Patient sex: F
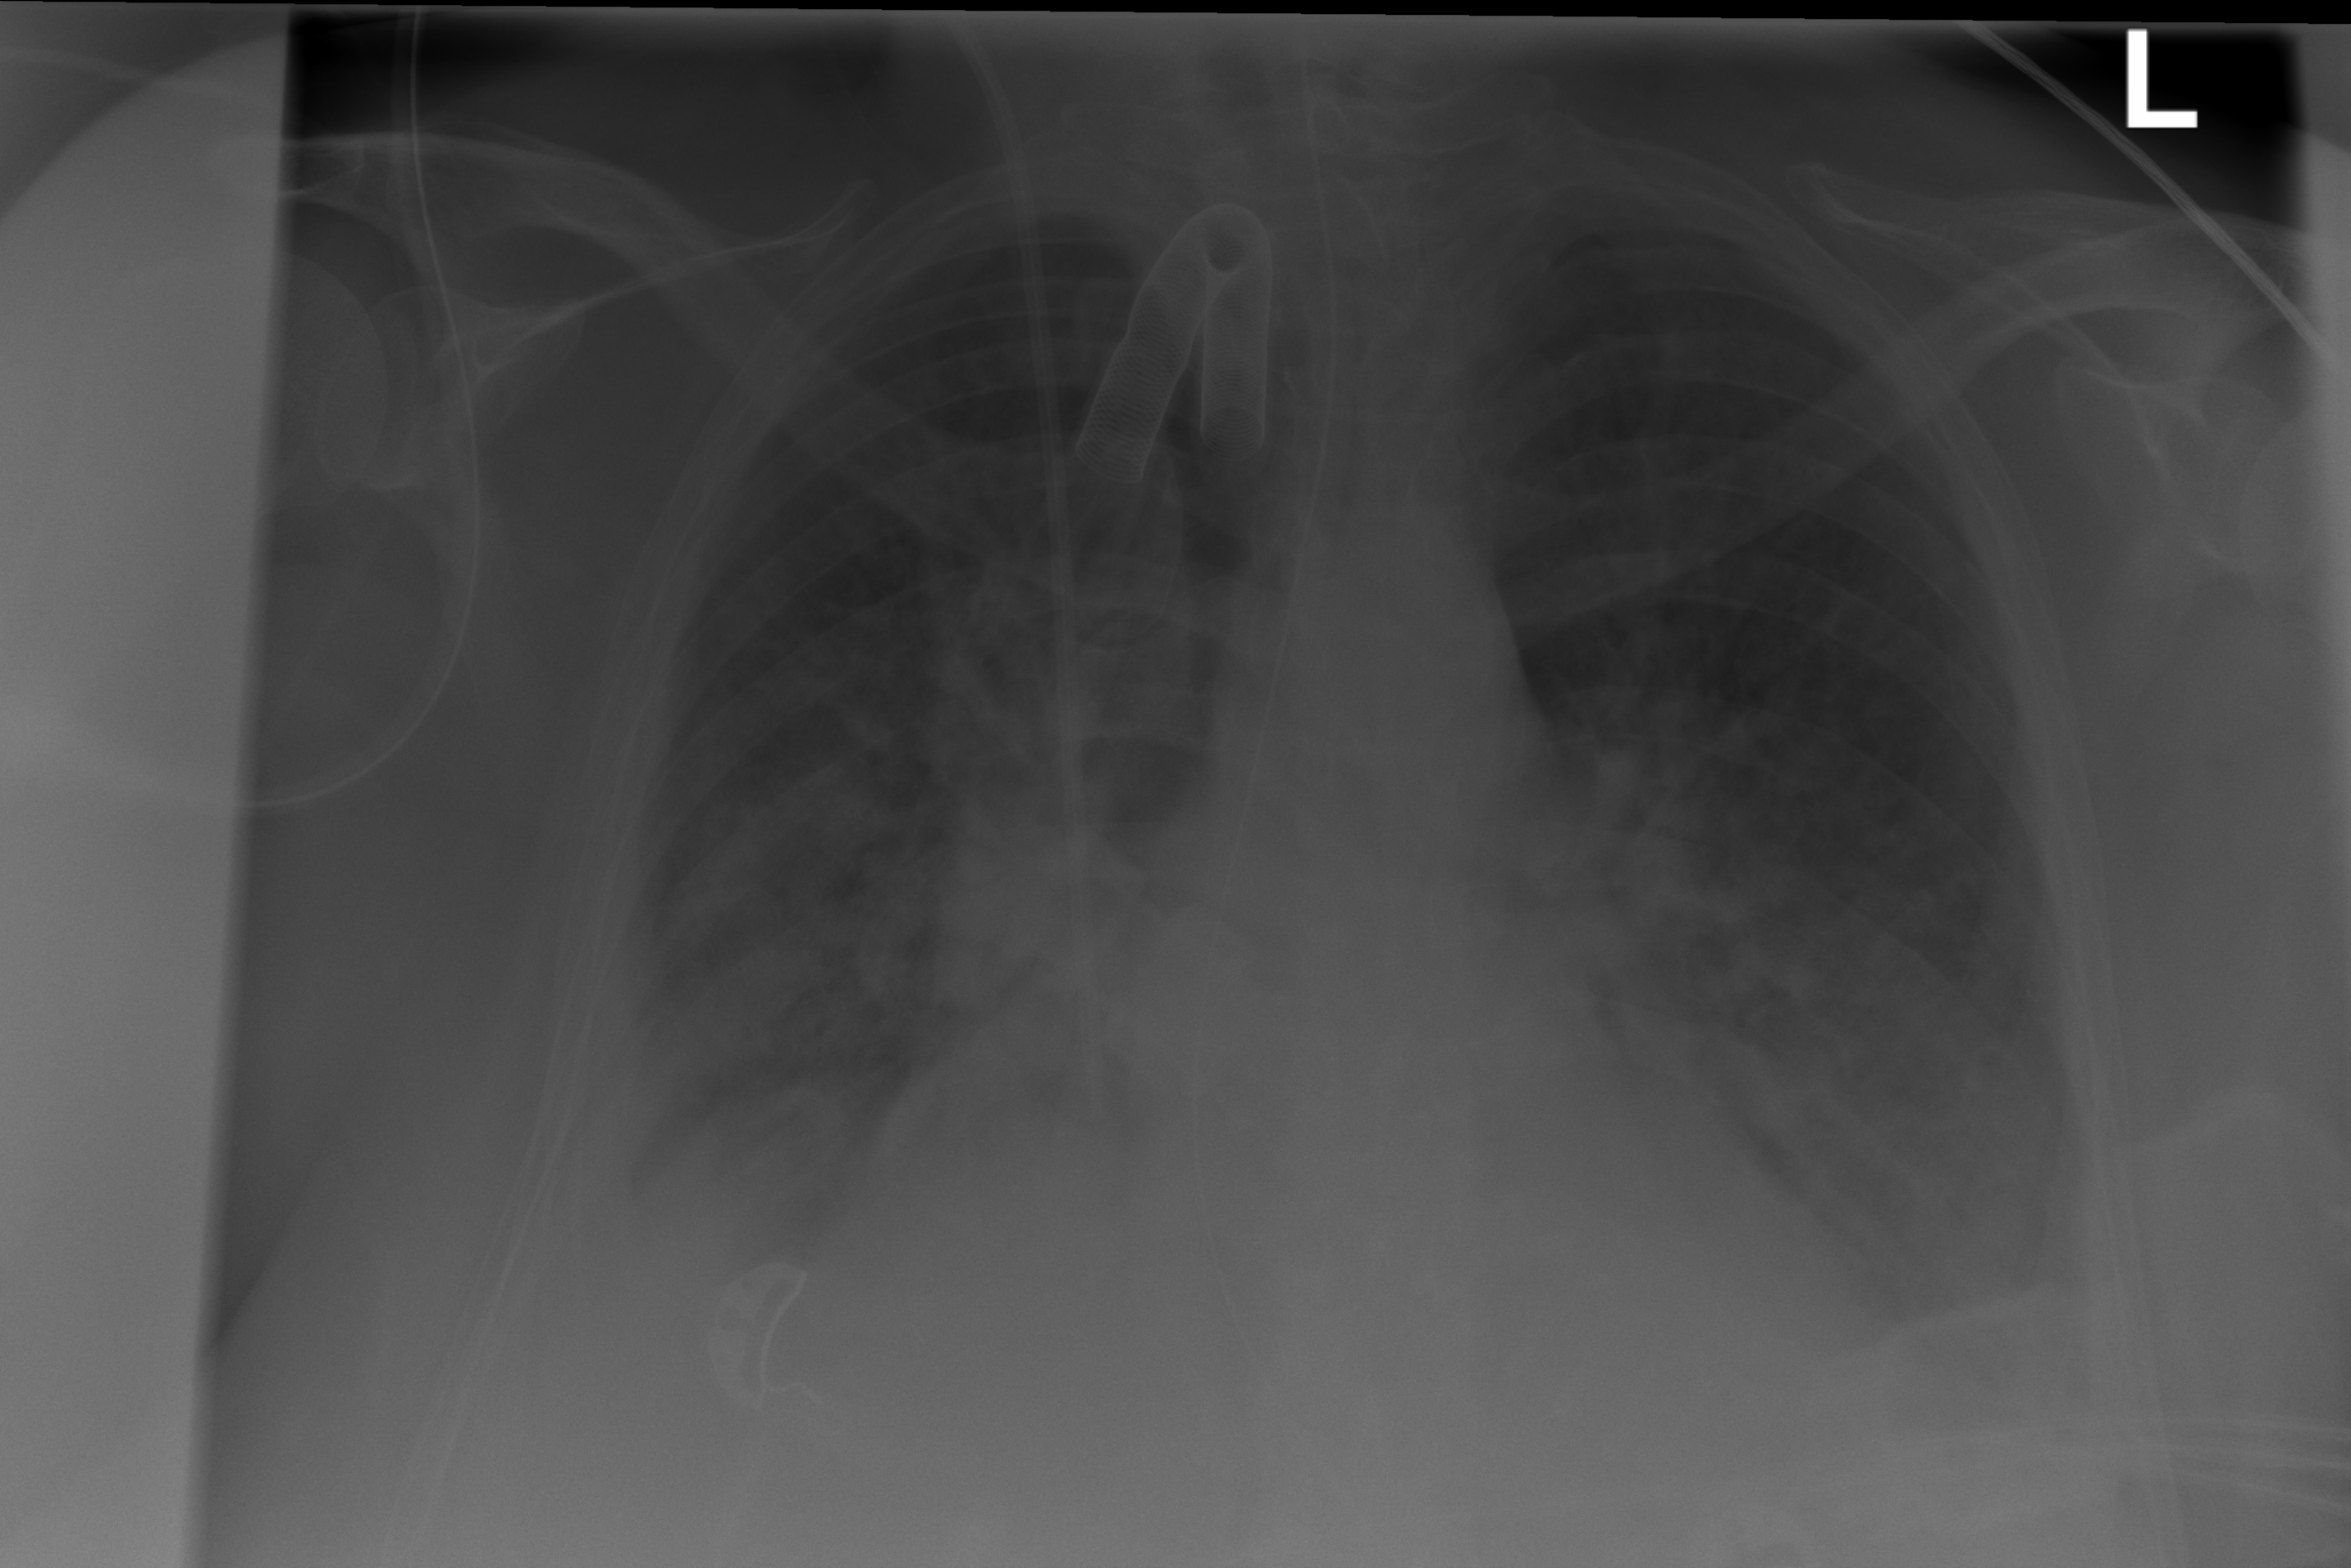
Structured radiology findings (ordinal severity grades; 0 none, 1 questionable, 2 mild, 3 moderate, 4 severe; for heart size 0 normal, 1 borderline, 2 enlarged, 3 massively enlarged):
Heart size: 2
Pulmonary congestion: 3
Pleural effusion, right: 3
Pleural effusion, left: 3
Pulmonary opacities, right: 2
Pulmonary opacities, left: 2
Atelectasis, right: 2
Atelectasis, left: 2